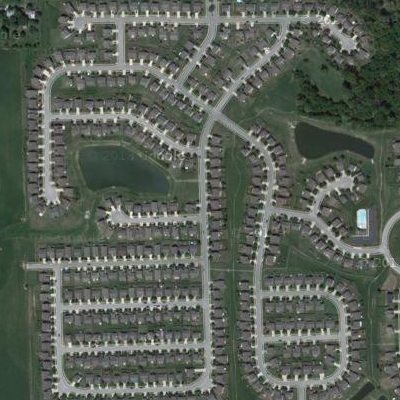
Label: fResident